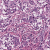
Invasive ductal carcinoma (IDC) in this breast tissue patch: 1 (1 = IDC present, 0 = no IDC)